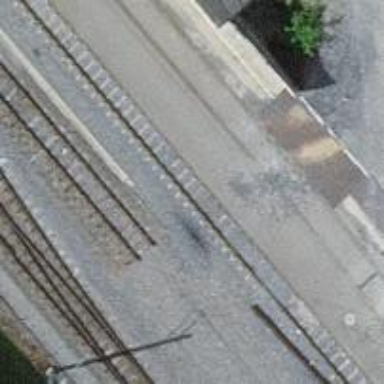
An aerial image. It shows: Narrow-gauge railway siding with contact lines for electrification.